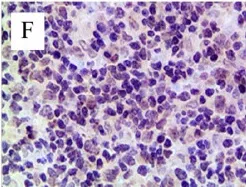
Immunohistochemical analyses for p110delta, CD3, and CD20. 2. Significantly increased.
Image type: pathology (immunostaining)